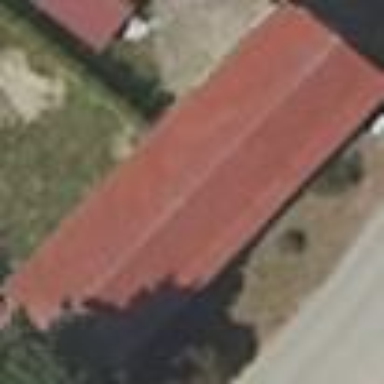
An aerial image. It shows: Shed building.